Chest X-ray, PA view. Patient: 45 years old, sex F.
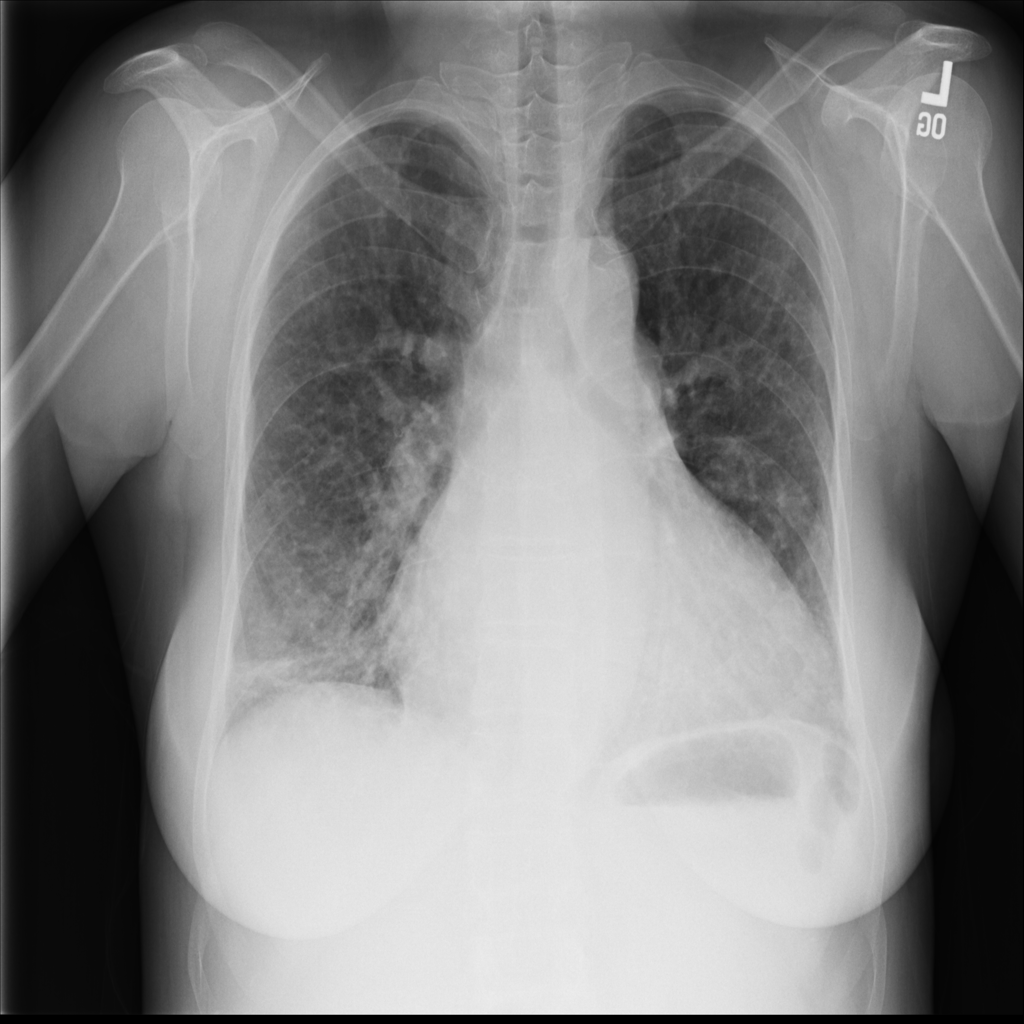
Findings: Cardiomegaly, Fibrosis